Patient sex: F
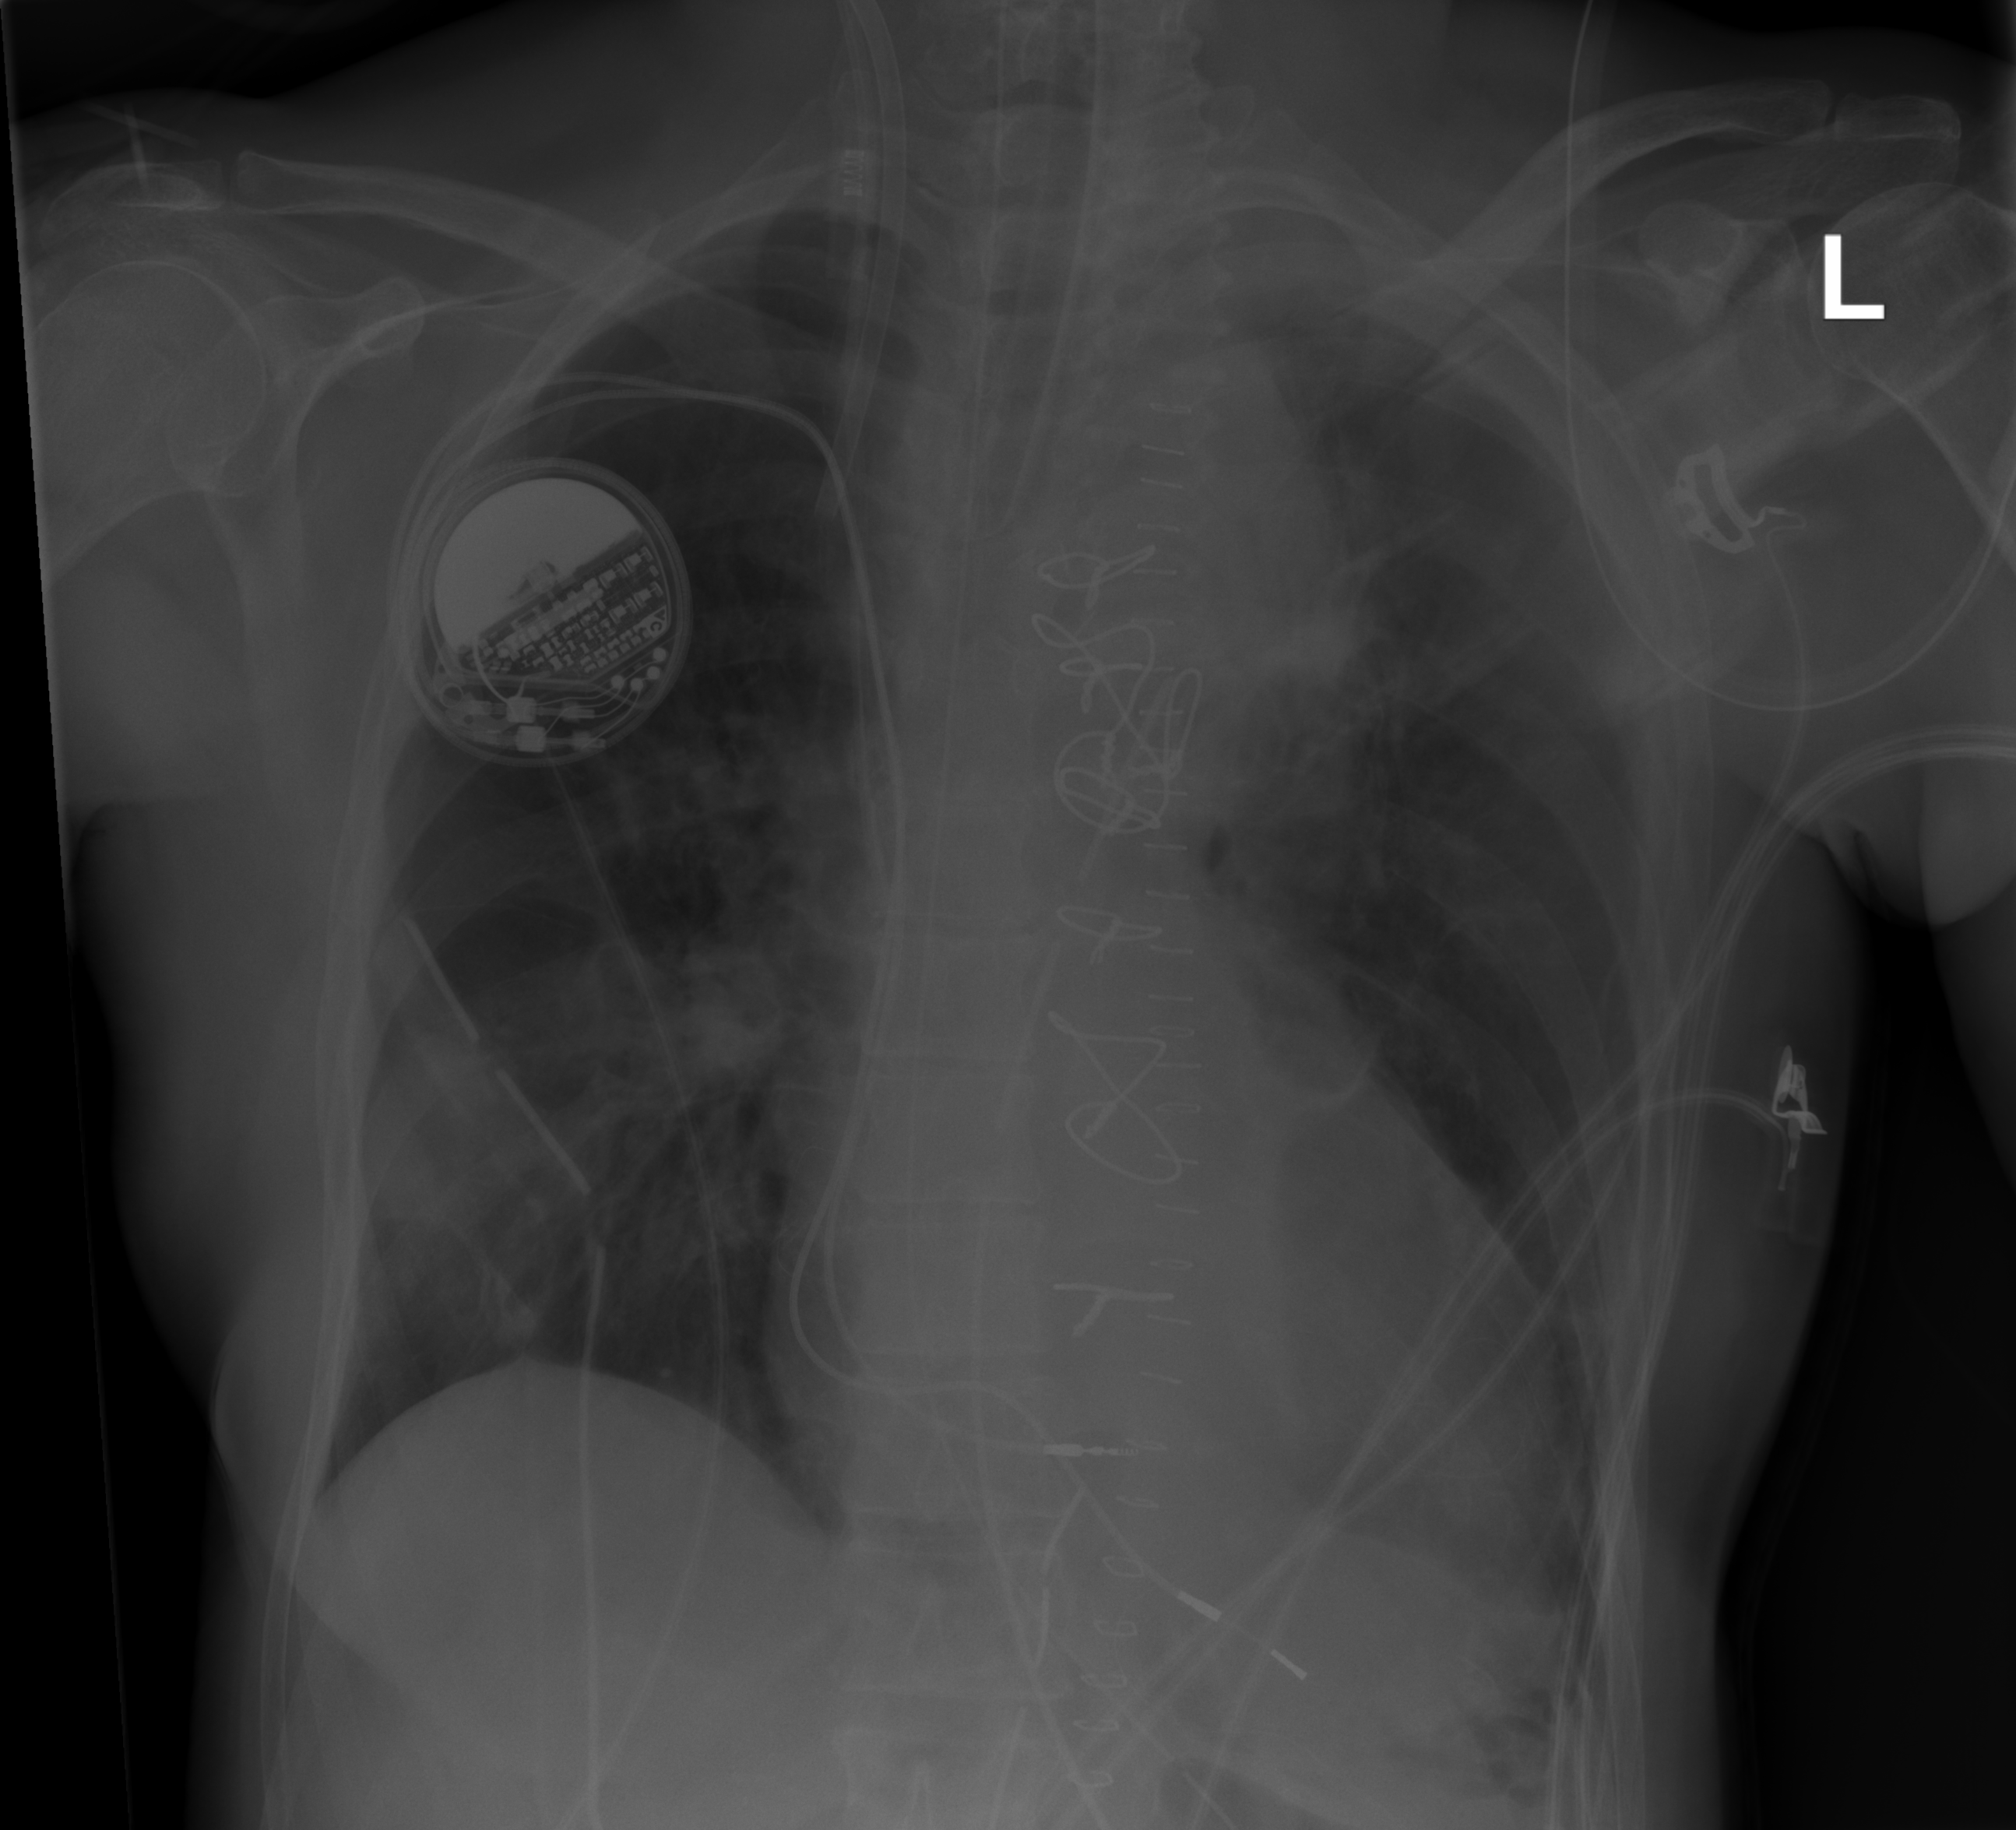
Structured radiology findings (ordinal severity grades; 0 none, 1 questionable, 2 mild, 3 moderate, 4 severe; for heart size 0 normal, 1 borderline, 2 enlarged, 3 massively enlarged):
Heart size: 0
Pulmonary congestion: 0
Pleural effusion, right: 1
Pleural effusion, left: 2
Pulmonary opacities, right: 0
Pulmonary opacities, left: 0
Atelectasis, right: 1
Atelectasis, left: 1